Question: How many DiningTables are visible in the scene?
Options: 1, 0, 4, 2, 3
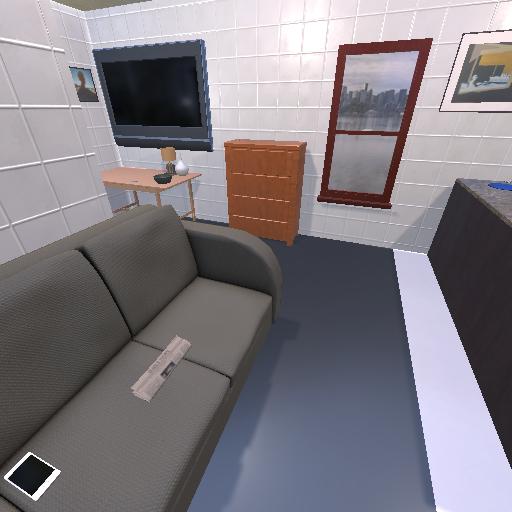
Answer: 1